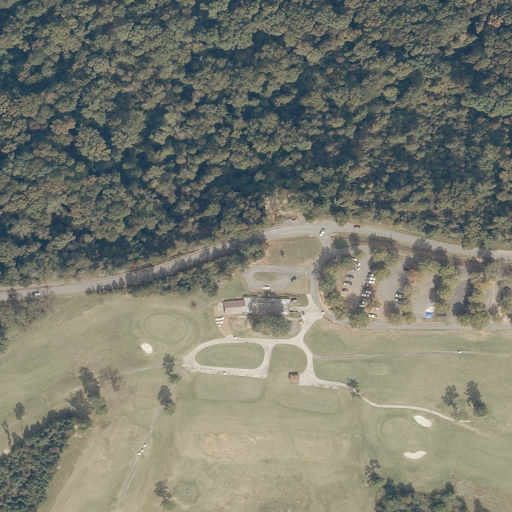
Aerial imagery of mountain in Alabama named Taylor Mountain containing deciduous forest, open development, low intensity development, and medium intensity development